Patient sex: M
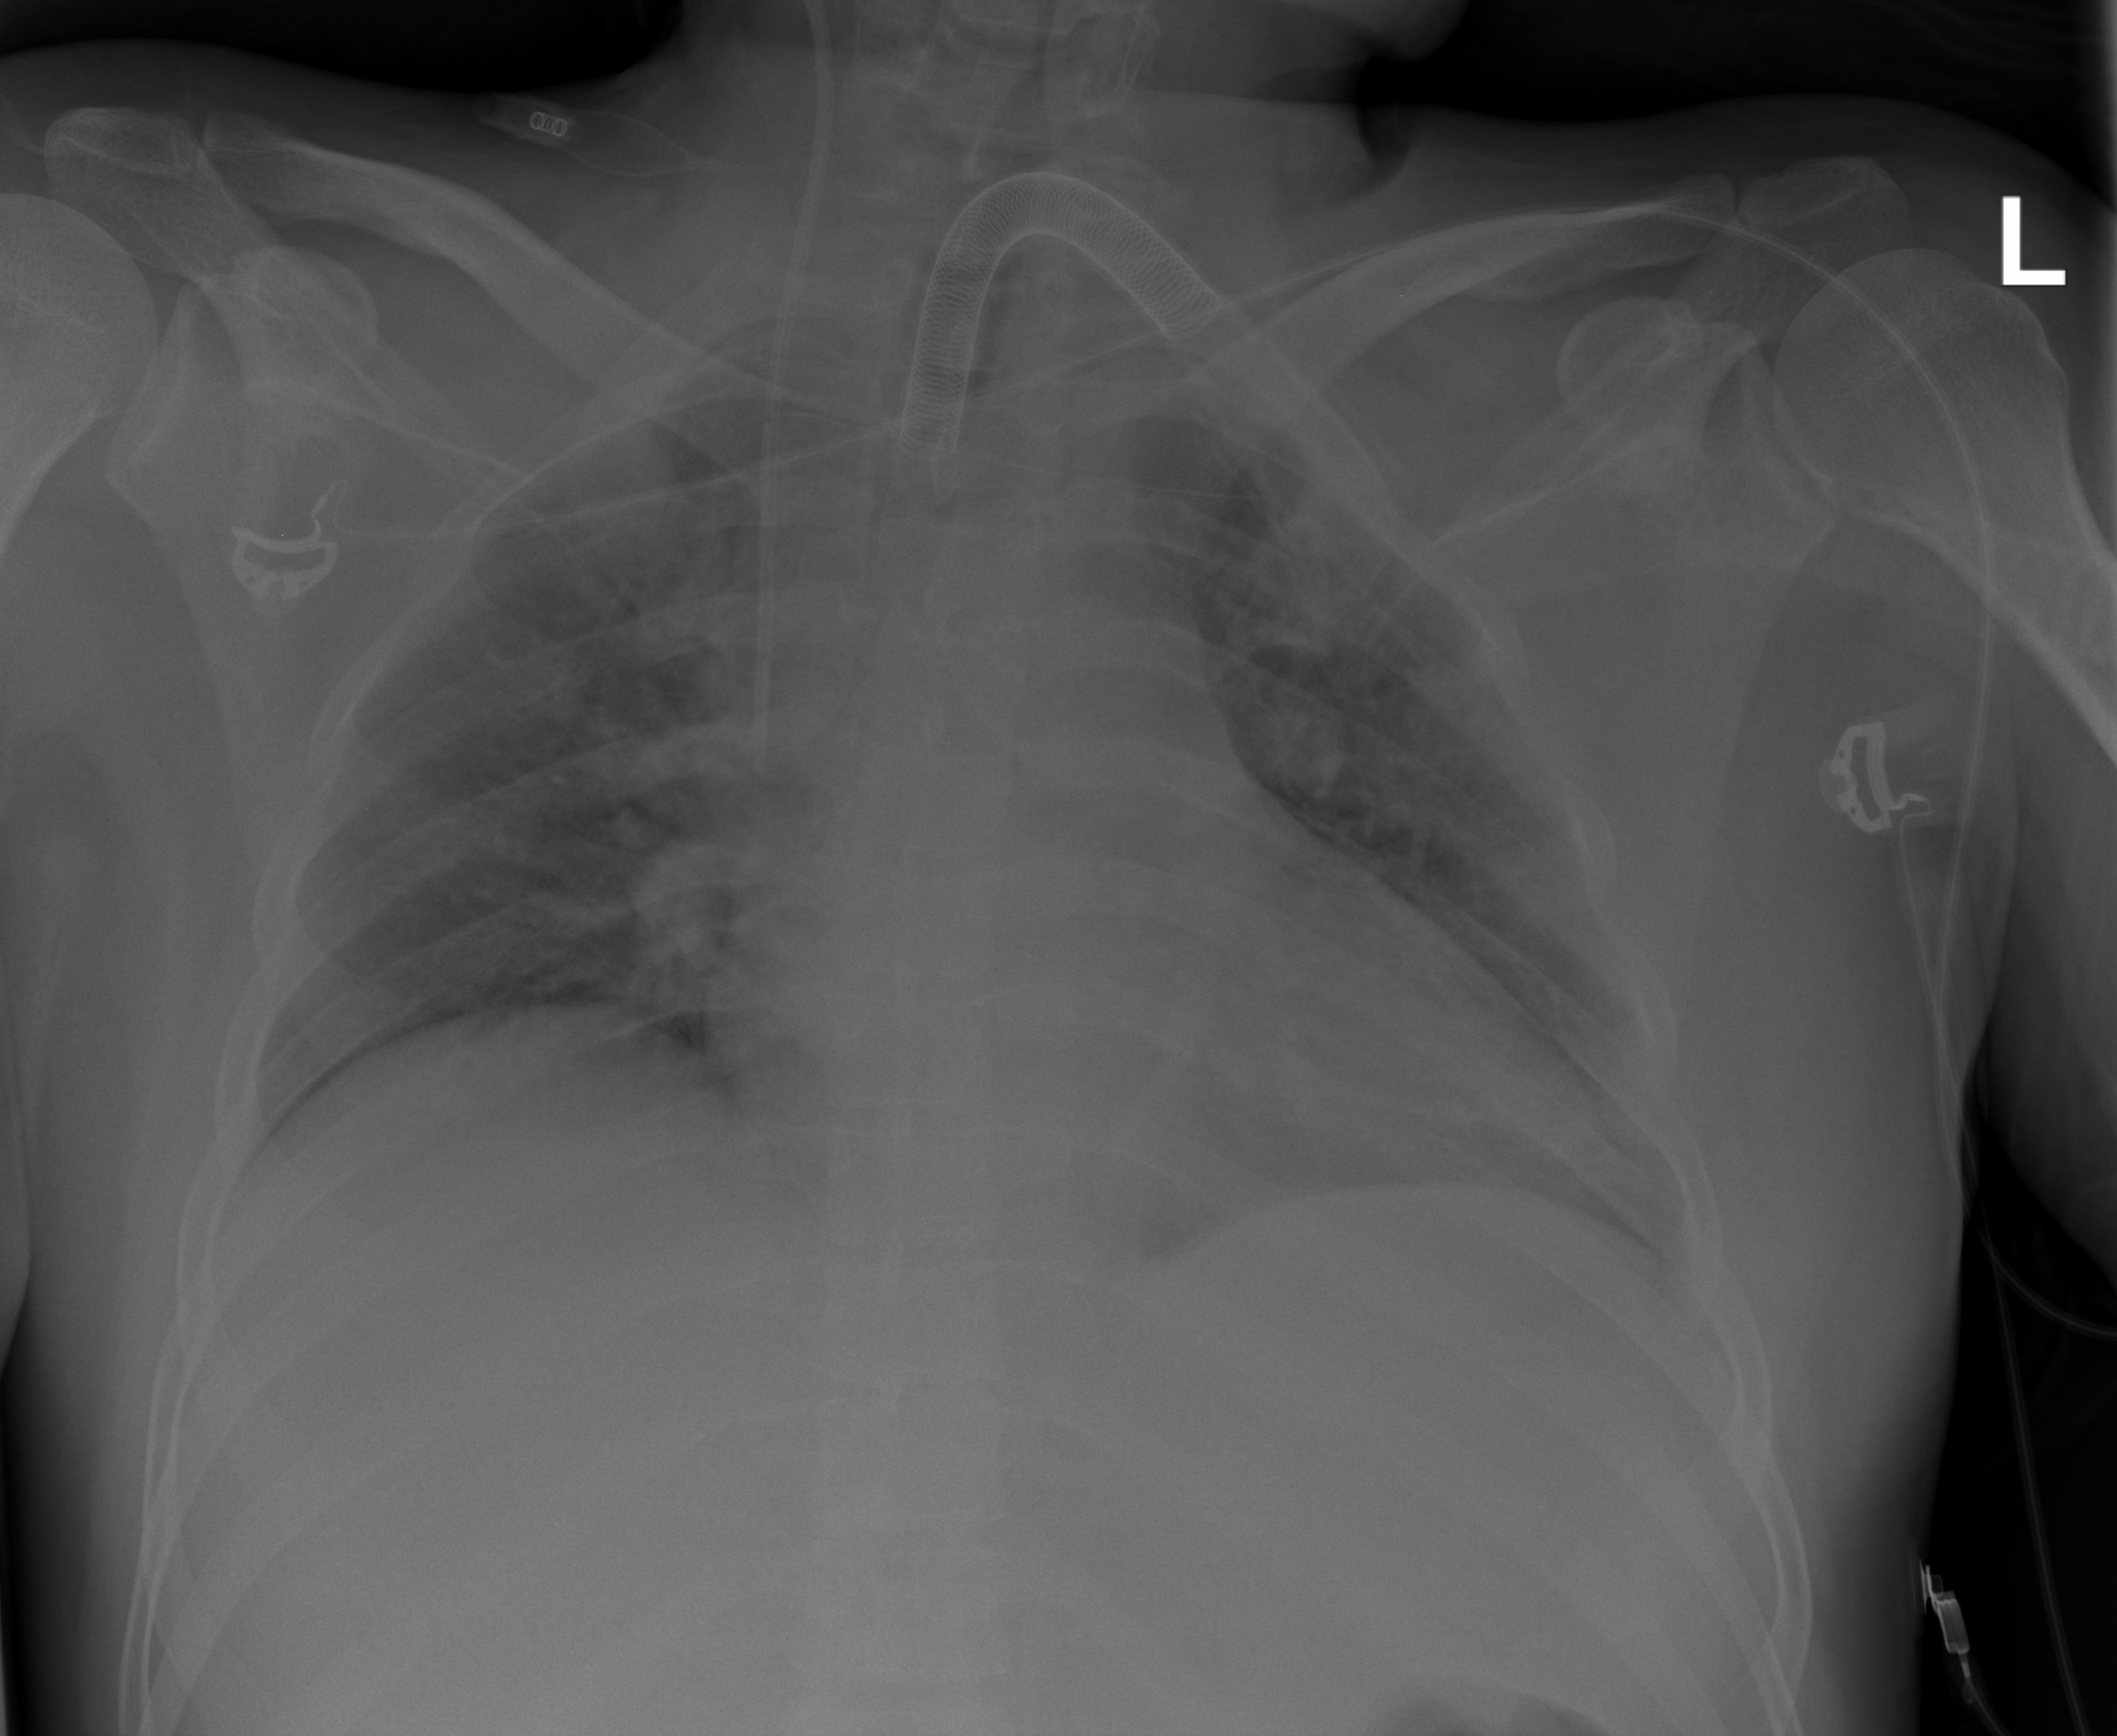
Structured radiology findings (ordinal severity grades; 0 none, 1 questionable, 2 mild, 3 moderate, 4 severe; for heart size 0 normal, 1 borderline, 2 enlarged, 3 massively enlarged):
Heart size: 2
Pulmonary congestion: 2
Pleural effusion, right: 0
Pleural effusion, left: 2
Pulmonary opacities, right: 2
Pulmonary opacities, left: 2
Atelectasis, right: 2
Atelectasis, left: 2